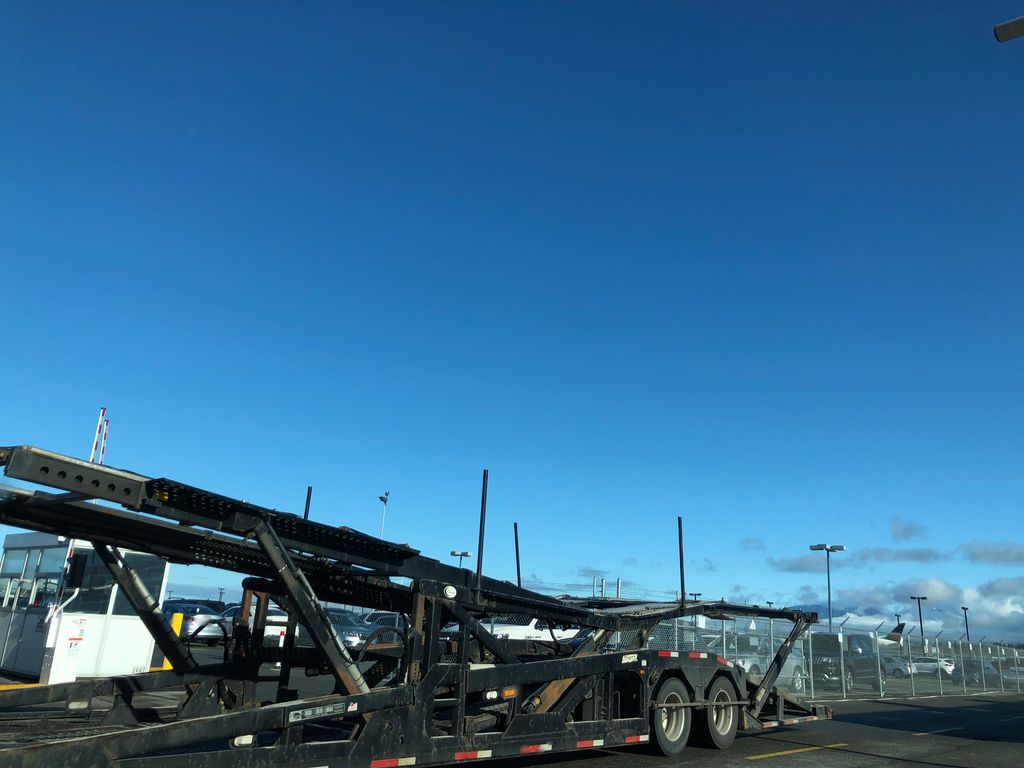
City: vancouver